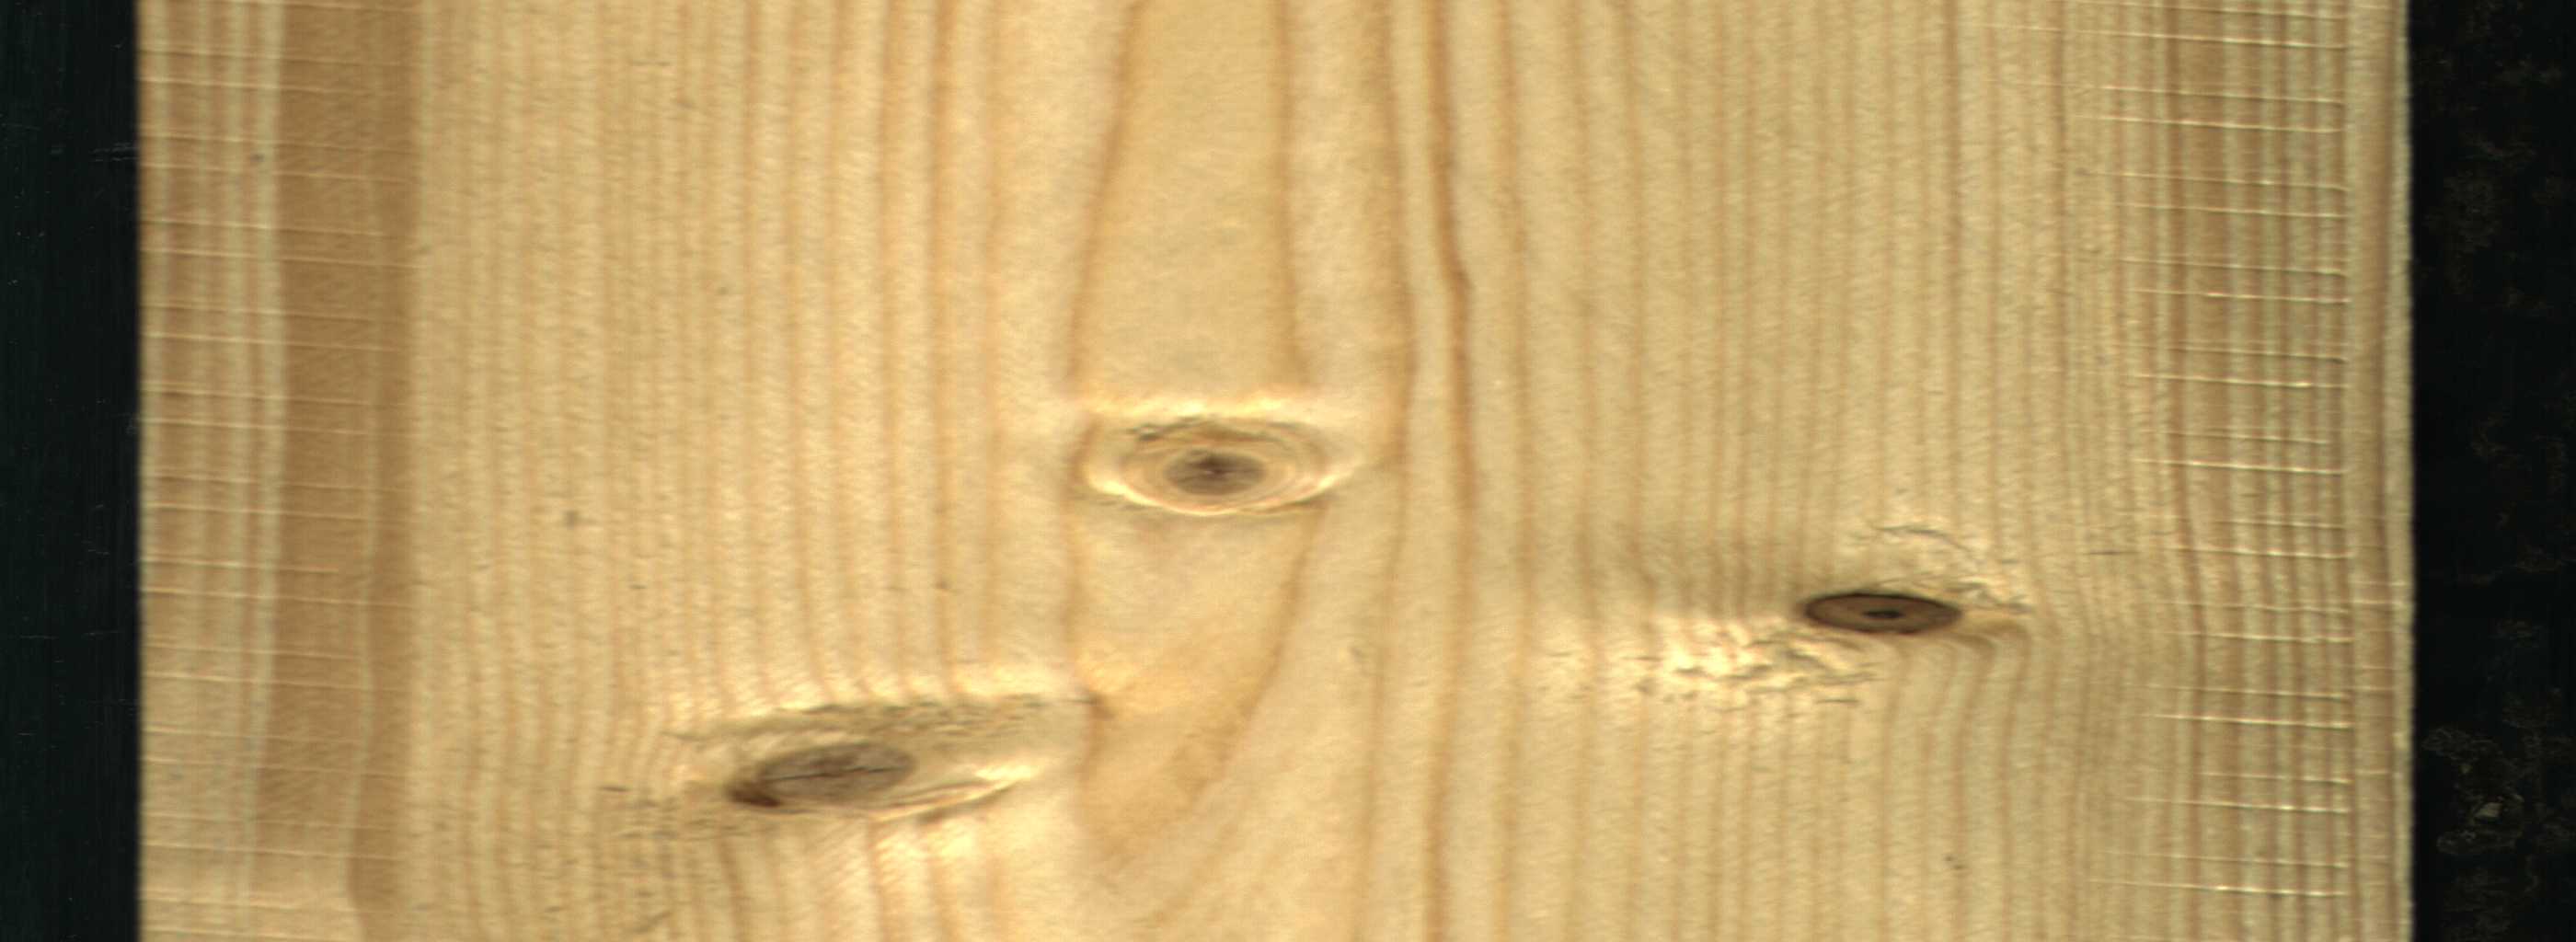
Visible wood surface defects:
knot_with_crack
Dead_Knot
Live_Knot